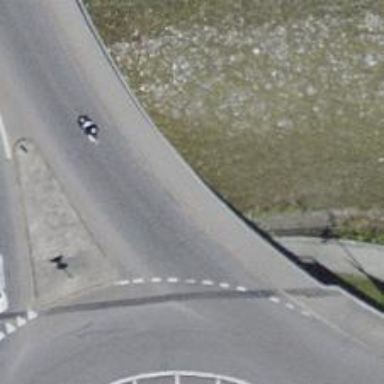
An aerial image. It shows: Sidewalk on bridge.